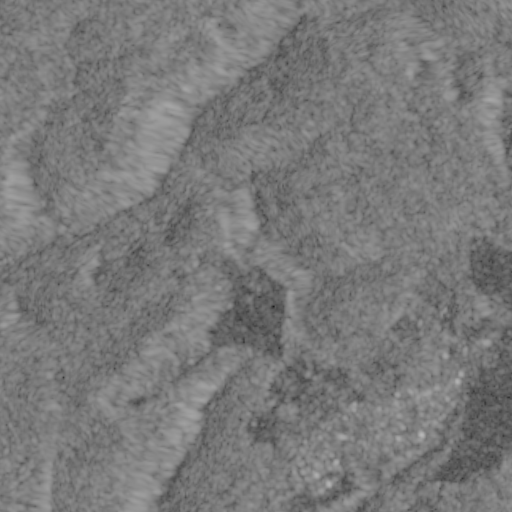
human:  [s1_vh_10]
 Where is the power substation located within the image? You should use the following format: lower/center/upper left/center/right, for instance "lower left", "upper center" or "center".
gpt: The power substation is located in the lower right of the image.
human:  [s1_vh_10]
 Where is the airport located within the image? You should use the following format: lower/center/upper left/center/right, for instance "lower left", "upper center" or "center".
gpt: There is no airport in the image.

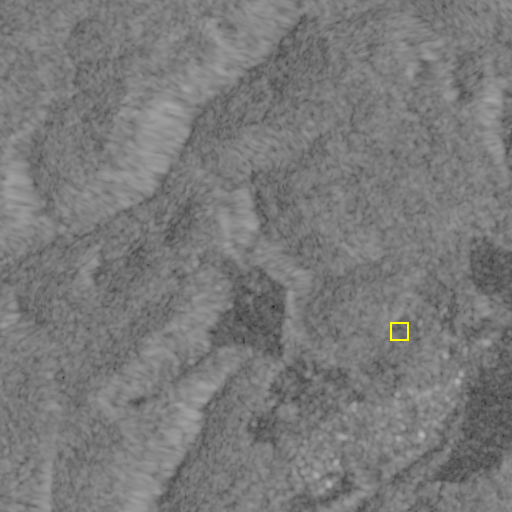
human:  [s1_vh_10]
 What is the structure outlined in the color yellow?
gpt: The structure outlined in yellow is a park.
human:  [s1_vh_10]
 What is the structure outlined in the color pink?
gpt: There is no pink outline.